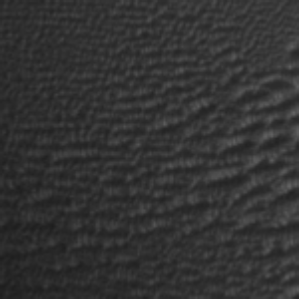
Label: frost